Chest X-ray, PA view. Patient: 45 years old, sex F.
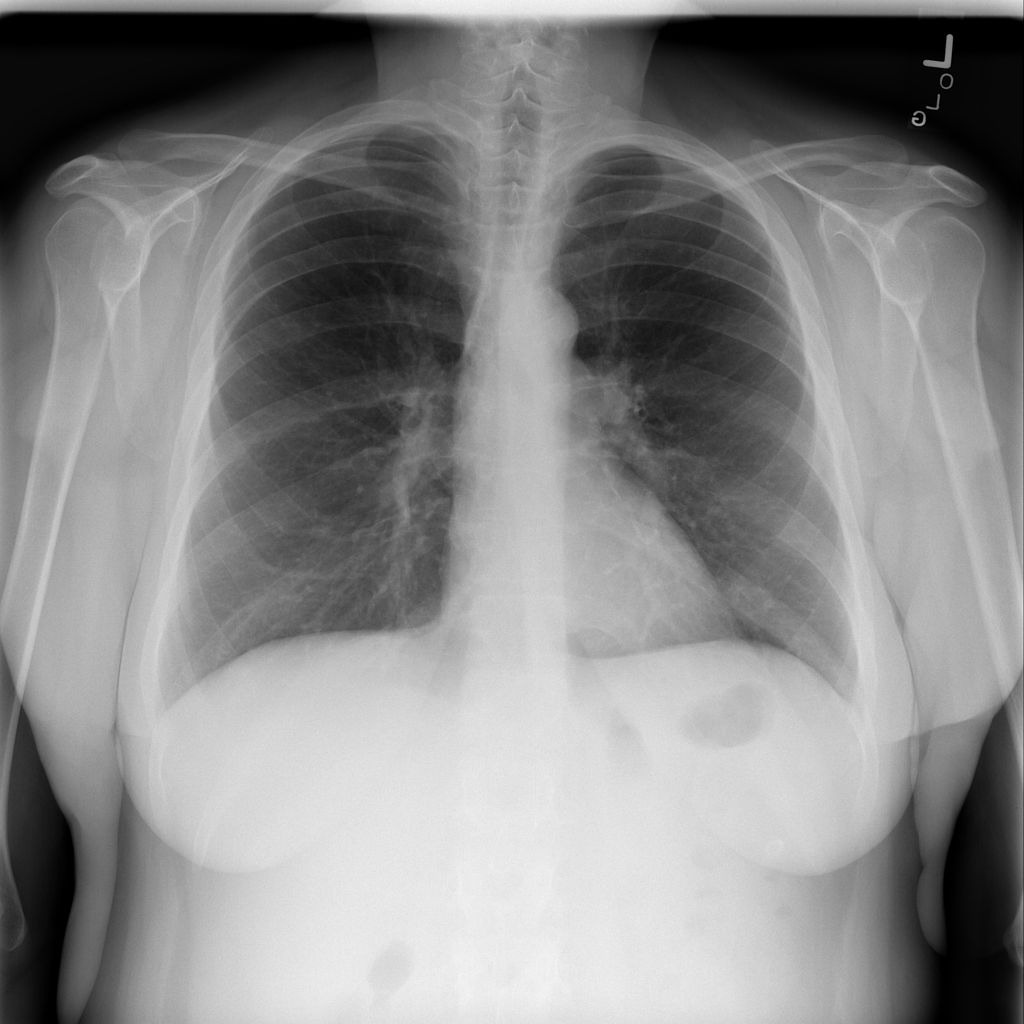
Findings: No Finding